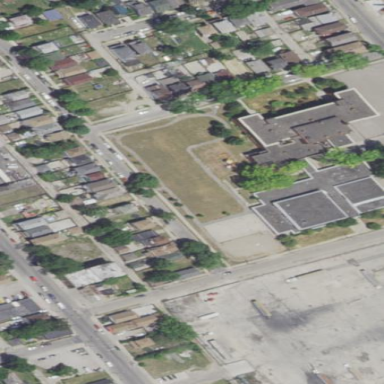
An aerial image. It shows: School building.